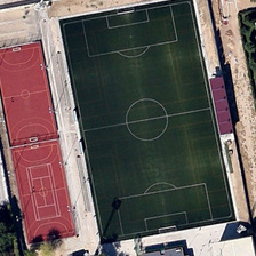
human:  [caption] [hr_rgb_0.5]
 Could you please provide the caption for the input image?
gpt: Two red tennis courts next

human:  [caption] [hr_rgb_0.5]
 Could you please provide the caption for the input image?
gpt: Next to the football field are two red tennis courts next to each other

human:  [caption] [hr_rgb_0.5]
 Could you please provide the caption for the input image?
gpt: Next to the football field are two red tennis courts, one next to the other.

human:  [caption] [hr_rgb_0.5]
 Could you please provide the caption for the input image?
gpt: A similar tennis court

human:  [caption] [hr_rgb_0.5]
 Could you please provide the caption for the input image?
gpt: Next to the football field are two blocks of red sneakers next to each other.